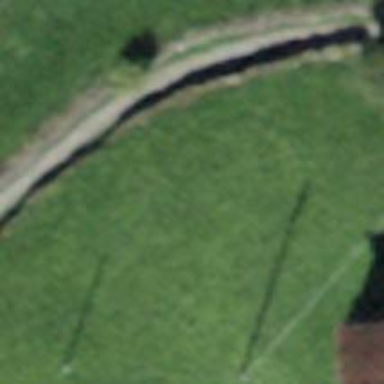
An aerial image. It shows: Unpaved footway with grade 2 tracktype.